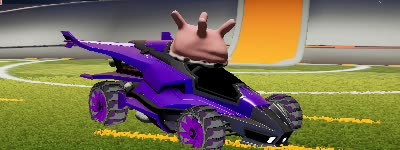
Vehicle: aftershock